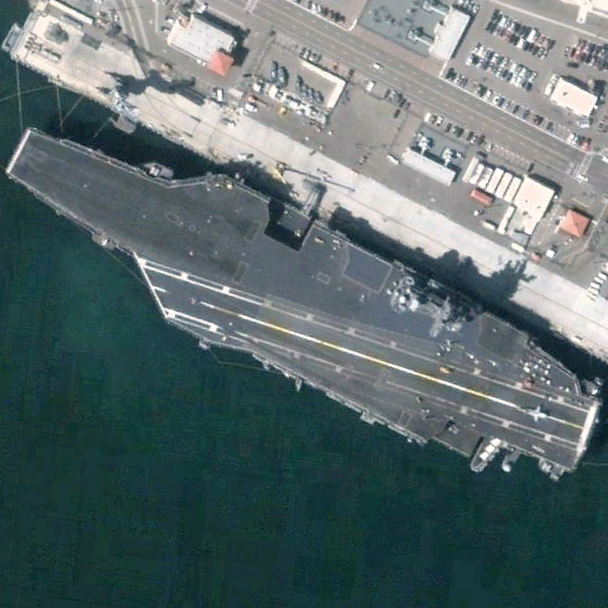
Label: aircraft_carrier